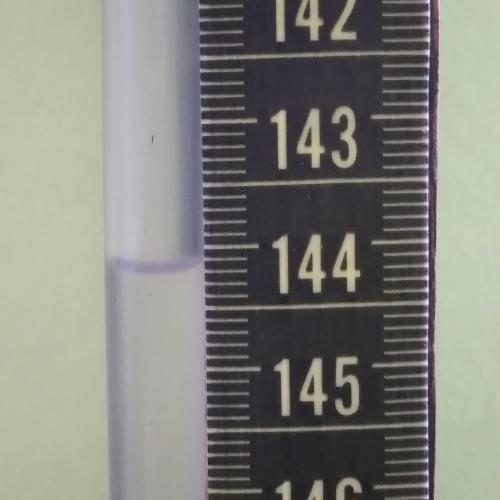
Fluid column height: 144.2 cm